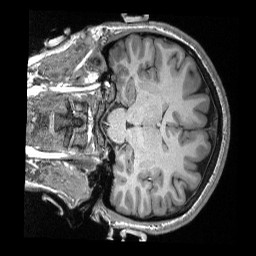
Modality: T1w
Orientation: coronal
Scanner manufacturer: siemens
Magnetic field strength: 3 T
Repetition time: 2.3 s
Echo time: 0.00308 s